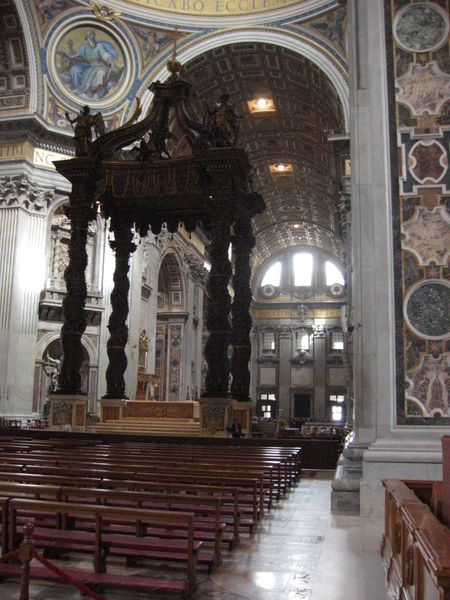
Titel: Petersdom in Rom (San Pietro)
Künstler: Donato Bramante
Standort: Rom, S. Pietro (EU - I - Latium)
Schlagwörter: blau, gemälde, himmel, ausschnitt, fenster, holz, licht, marmor, mitte, pfeiler, säule, säulen, barock, stein, kirche, boden, gold, renaissance, rund, schrift, bank, kuppel, papst, inschrift, wandmalerei, bronze, foto, gewölbe, dom, fliesen, buchstaben, mosaik, altar, bänke, hochaltar, kathedrale, rom, kapitell, kirchenschiff, mittelschiff, chor, vatikan, baldachin, kassettendecke, michelangelo, deckenmalerei, petersdom, tonnengewölbe, latein, vierung, kuppelbau, rondo, griechisches kreuz, tabernakel, ostchor, sitzreihe, trom, stankt peter